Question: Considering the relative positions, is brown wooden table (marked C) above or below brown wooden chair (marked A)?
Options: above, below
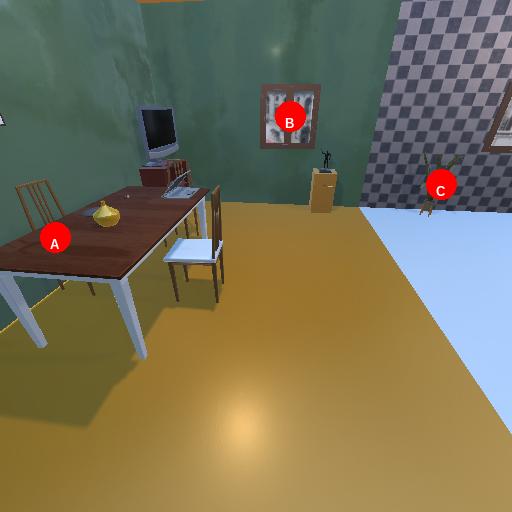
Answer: above